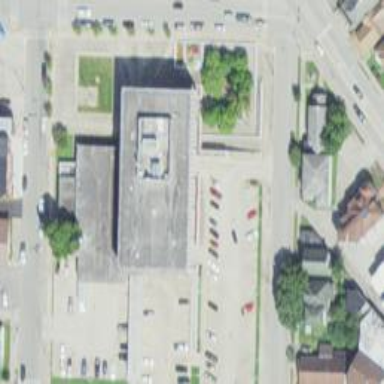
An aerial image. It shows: Post office.